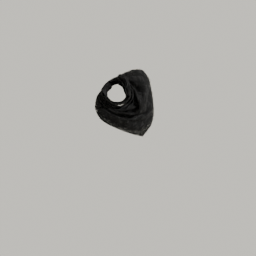
Label: people